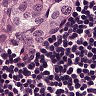
Metastatic tissue present: yes